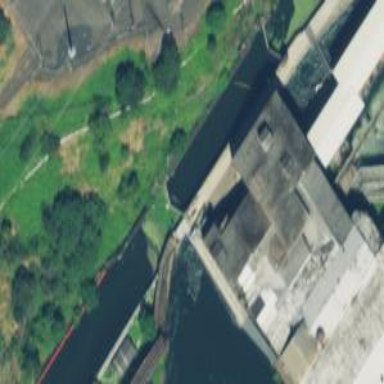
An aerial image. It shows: Lock gate along waterway.